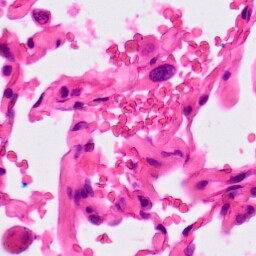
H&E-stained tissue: Lung